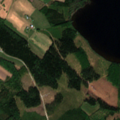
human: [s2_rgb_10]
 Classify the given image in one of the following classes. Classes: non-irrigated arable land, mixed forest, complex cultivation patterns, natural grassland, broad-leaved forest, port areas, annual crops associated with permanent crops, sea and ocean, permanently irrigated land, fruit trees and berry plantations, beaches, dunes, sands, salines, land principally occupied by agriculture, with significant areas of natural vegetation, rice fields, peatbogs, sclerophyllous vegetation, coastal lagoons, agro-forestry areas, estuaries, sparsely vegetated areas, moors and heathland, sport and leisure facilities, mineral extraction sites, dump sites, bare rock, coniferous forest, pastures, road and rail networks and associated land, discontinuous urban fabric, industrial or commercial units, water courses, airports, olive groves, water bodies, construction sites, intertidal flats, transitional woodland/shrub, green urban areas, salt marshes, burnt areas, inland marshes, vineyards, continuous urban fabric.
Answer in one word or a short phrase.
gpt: non-irrigated arable land, coniferous forest, mixed forest, transitional woodland/shrub, water bodies